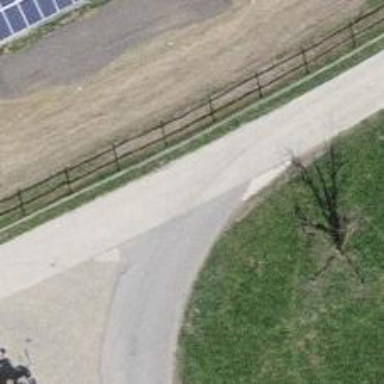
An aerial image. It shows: Paved track with grade1 tracktype.